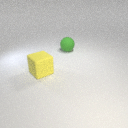
large yellow rubber cube to the left of large green rubber sphere